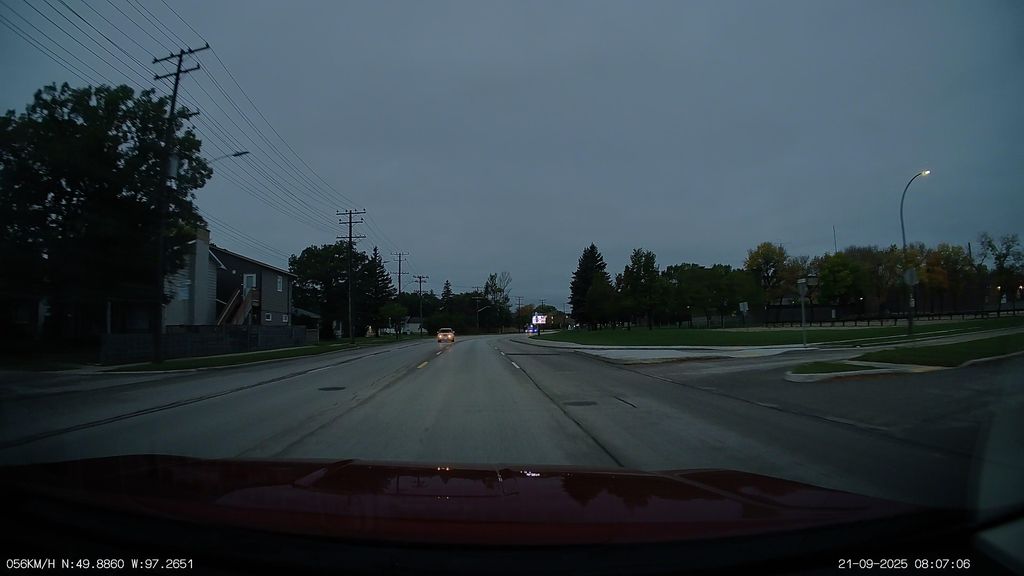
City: winnipeg